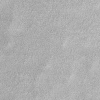
Atmospheric dust classification: not_dusty